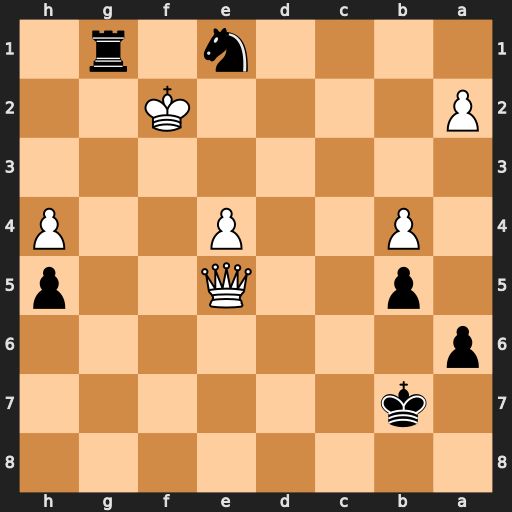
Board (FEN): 8/1k6/p7/1p2Q2p/1P2P2P/8/P4K2/4n1r1
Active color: b
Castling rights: -
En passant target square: -
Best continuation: Nd3+ Kxg1 Nxe5